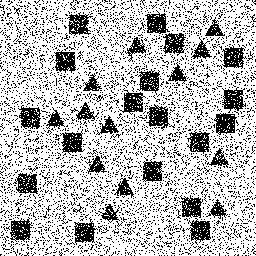
Squares: 19
Triangles: 13
Stars: 0
Total shapes: 32